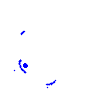
Particle: electron